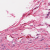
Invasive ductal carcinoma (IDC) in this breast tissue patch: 1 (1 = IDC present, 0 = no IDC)